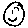
Label: smiley face